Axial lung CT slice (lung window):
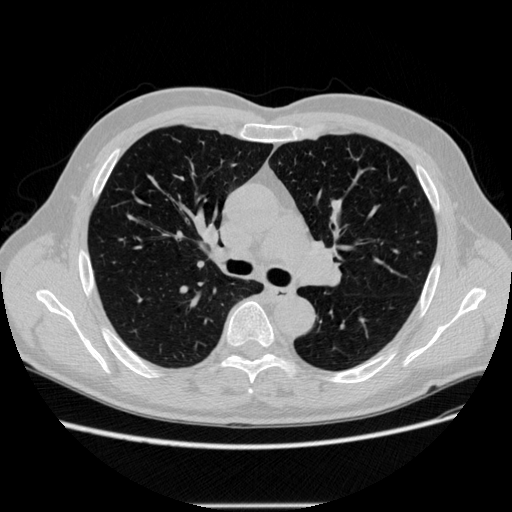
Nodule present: no